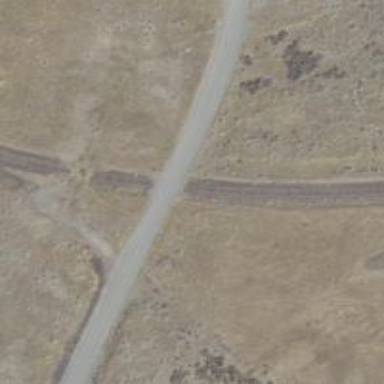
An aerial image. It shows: Disused railway.